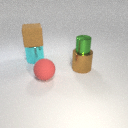
large brown metal cylinder to the right of large cyan metal cylinder